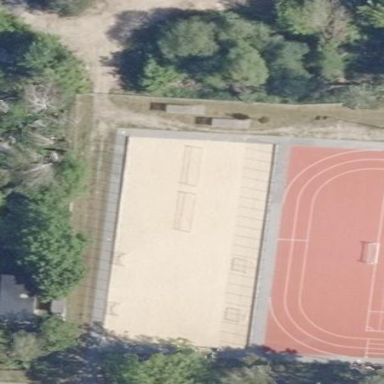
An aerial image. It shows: Sandy pitch for beach volleyball.